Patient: sex M, age 38
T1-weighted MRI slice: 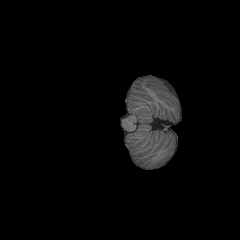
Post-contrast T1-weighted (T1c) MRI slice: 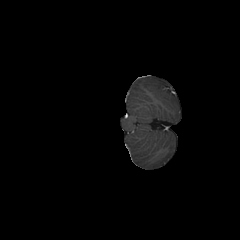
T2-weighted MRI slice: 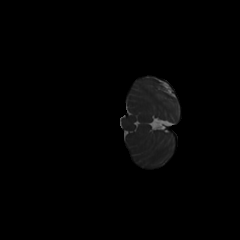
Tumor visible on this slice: no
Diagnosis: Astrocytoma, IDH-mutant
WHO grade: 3